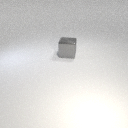
large gray metal cube